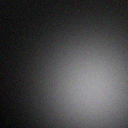
Screen state: off